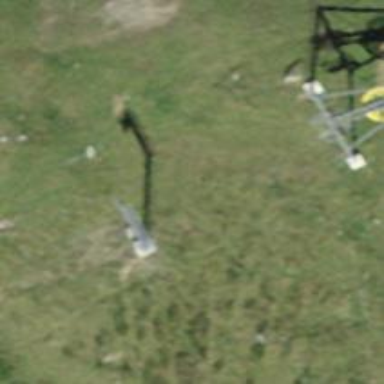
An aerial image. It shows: Pylon used for aerialway.